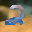
Label: 2